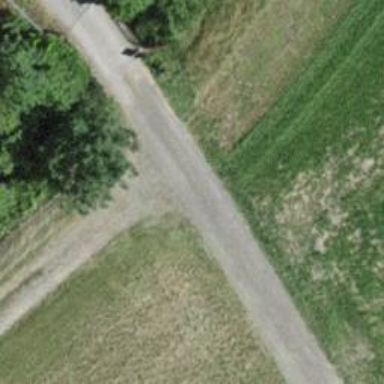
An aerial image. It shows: Service road with fine gravel surface of grade 2.